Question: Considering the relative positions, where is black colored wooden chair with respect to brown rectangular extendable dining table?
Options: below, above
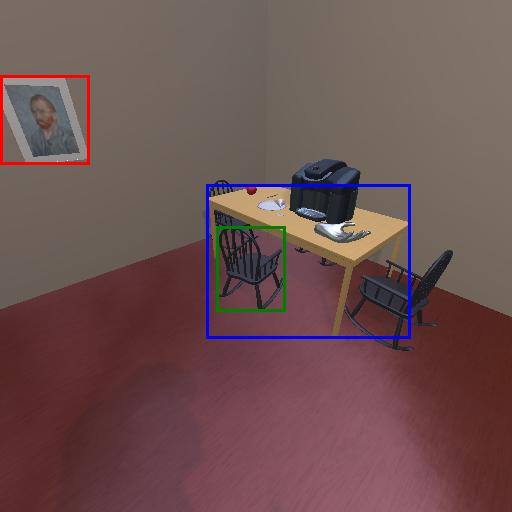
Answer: below